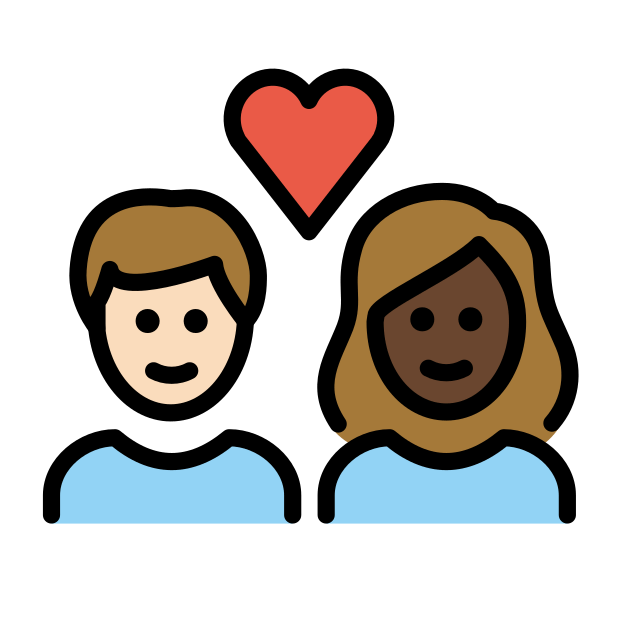
couple with heart: woman, man, light skin tone, dark skin tone